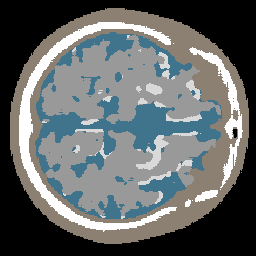
Label: no_lesion